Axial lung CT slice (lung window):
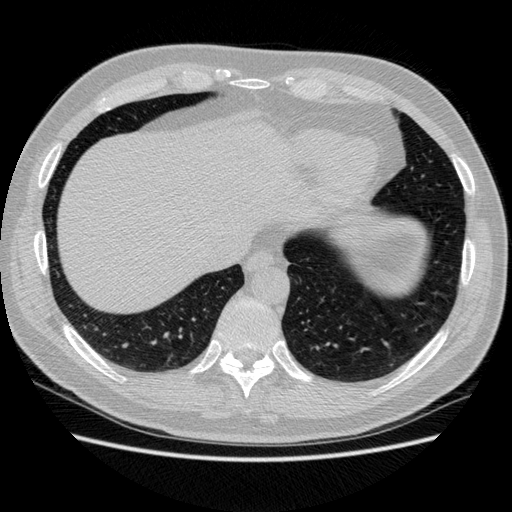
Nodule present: no